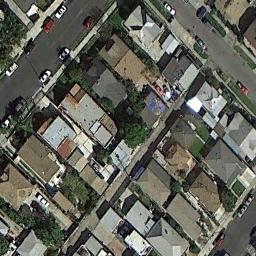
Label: dense_residential